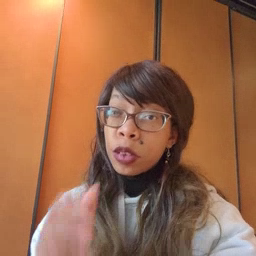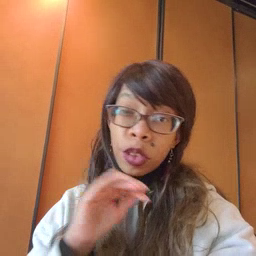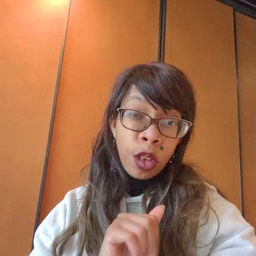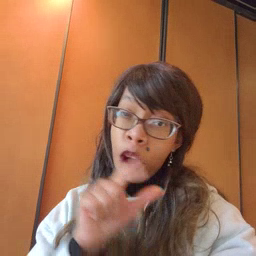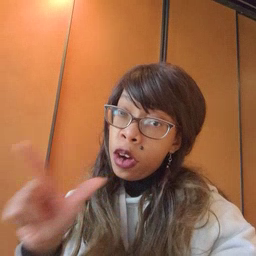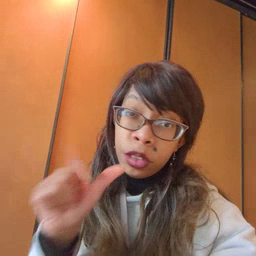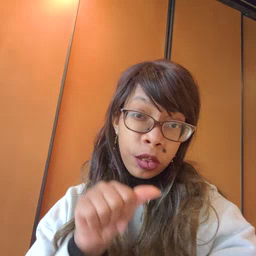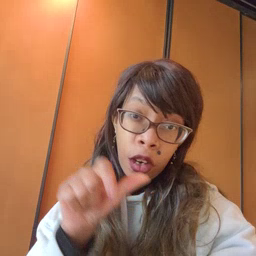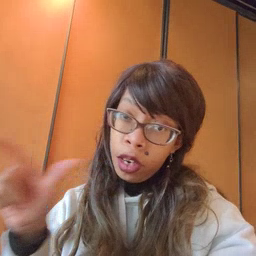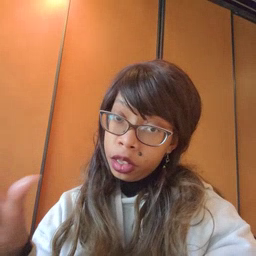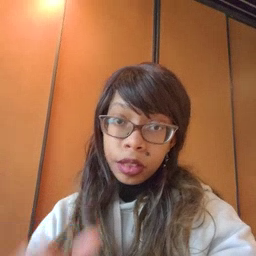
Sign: all